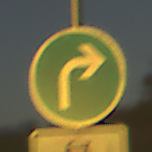
Verkehrszeichen: VorgeschriebeneFahrtrichtungRechts
Zusatzzeichen unten: EinspurigeFahrzeugeFrei1
Umgebung: Outdoor, RoadRail
Tageszeit: SunriseSunset
Wetter: PartlyCloudy
Licht: Natural
Jahreszeit: NotSpecified
Kontrast: HighContrast